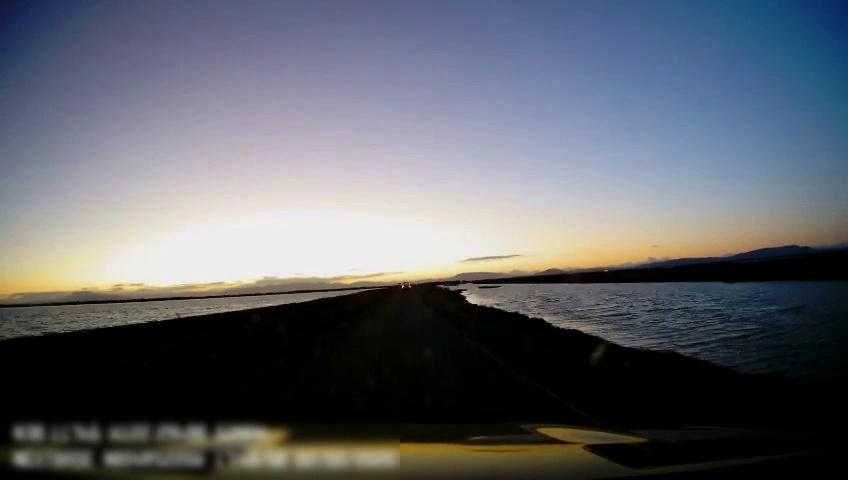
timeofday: Dusk/Dawn/Twilight
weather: Sunny
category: Drivable Space
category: Vehicles | Car
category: Lanes | Current Lane
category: Lanes | Current Lane